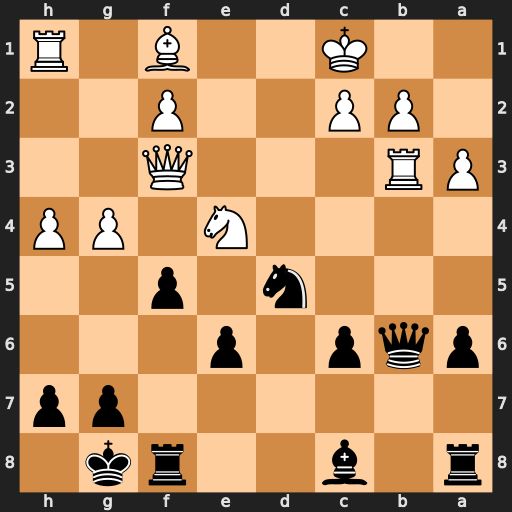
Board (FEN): r1b2rk1/6pp/pqp1p3/3n1p2/4N1PP/PR3Q2/1PP2P2/2K2B1R
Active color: b
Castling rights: -
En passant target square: -
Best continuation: fxe4 Qxf8+ Kxf8 Rxb6 Nxb6